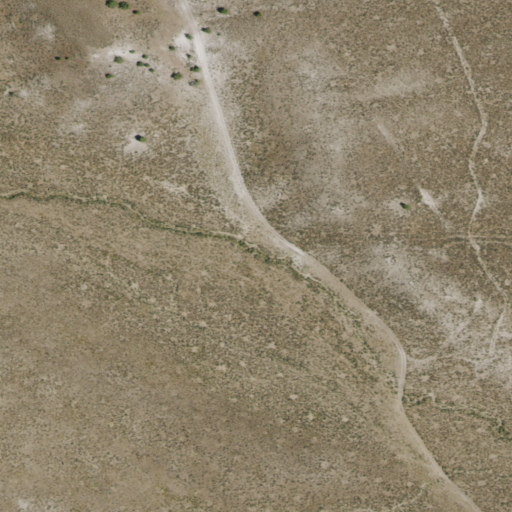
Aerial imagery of valley in Nevada named Horse Gulch containing only shrub